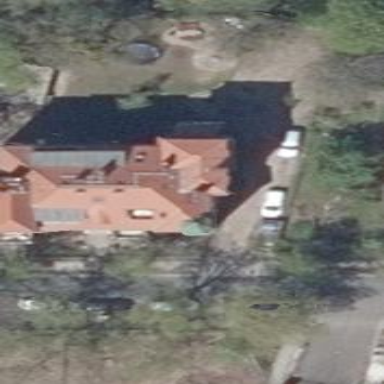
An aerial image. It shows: Detached building.